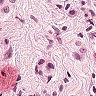
Metastatic tissue present: yes